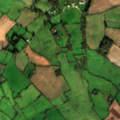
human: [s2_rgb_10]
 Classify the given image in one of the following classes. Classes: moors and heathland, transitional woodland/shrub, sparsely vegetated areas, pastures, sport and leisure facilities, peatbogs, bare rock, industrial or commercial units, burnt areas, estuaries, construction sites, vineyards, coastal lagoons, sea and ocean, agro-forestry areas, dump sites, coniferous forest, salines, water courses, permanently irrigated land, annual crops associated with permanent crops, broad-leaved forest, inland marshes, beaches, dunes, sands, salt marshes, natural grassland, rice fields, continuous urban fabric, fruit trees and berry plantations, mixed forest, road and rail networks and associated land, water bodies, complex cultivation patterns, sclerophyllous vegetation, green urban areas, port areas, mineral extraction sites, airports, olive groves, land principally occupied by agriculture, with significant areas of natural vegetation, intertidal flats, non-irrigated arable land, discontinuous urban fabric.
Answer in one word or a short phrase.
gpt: non-irrigated arable land, pastures